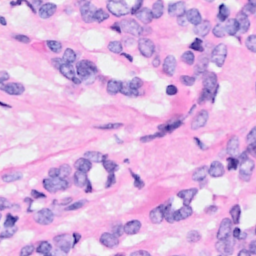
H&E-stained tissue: Breast